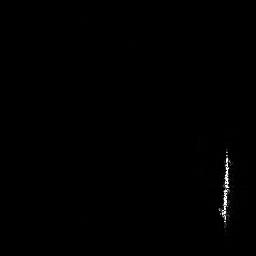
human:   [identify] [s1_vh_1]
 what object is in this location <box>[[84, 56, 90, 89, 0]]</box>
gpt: <ref>1 medium ship at the bottom right</ref>